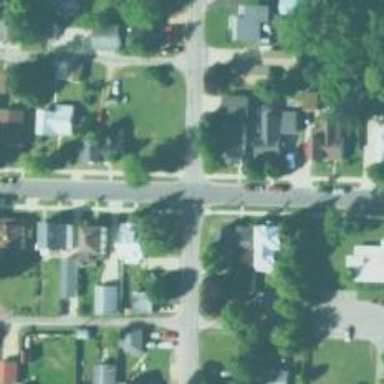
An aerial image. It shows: Residential road with separate sidewalk.